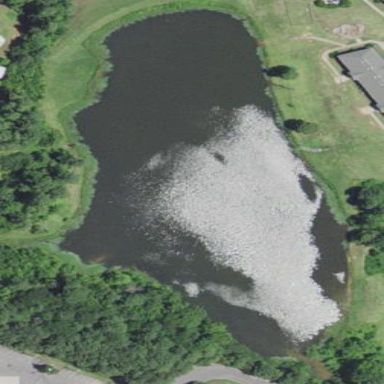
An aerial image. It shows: Serene lake.